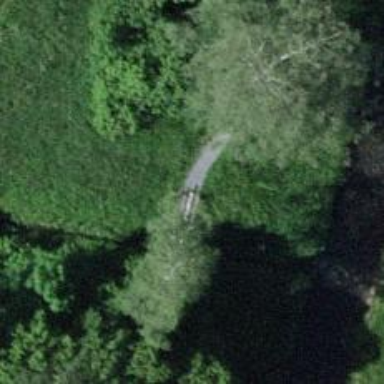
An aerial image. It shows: Path on bridge with earth surface.